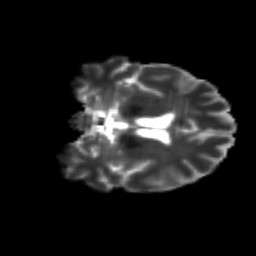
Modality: T2w
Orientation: coronal
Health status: ill
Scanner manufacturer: siemens
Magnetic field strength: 3 T
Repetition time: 6.8 s
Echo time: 0.097 s